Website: walmart
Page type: customer-info-address
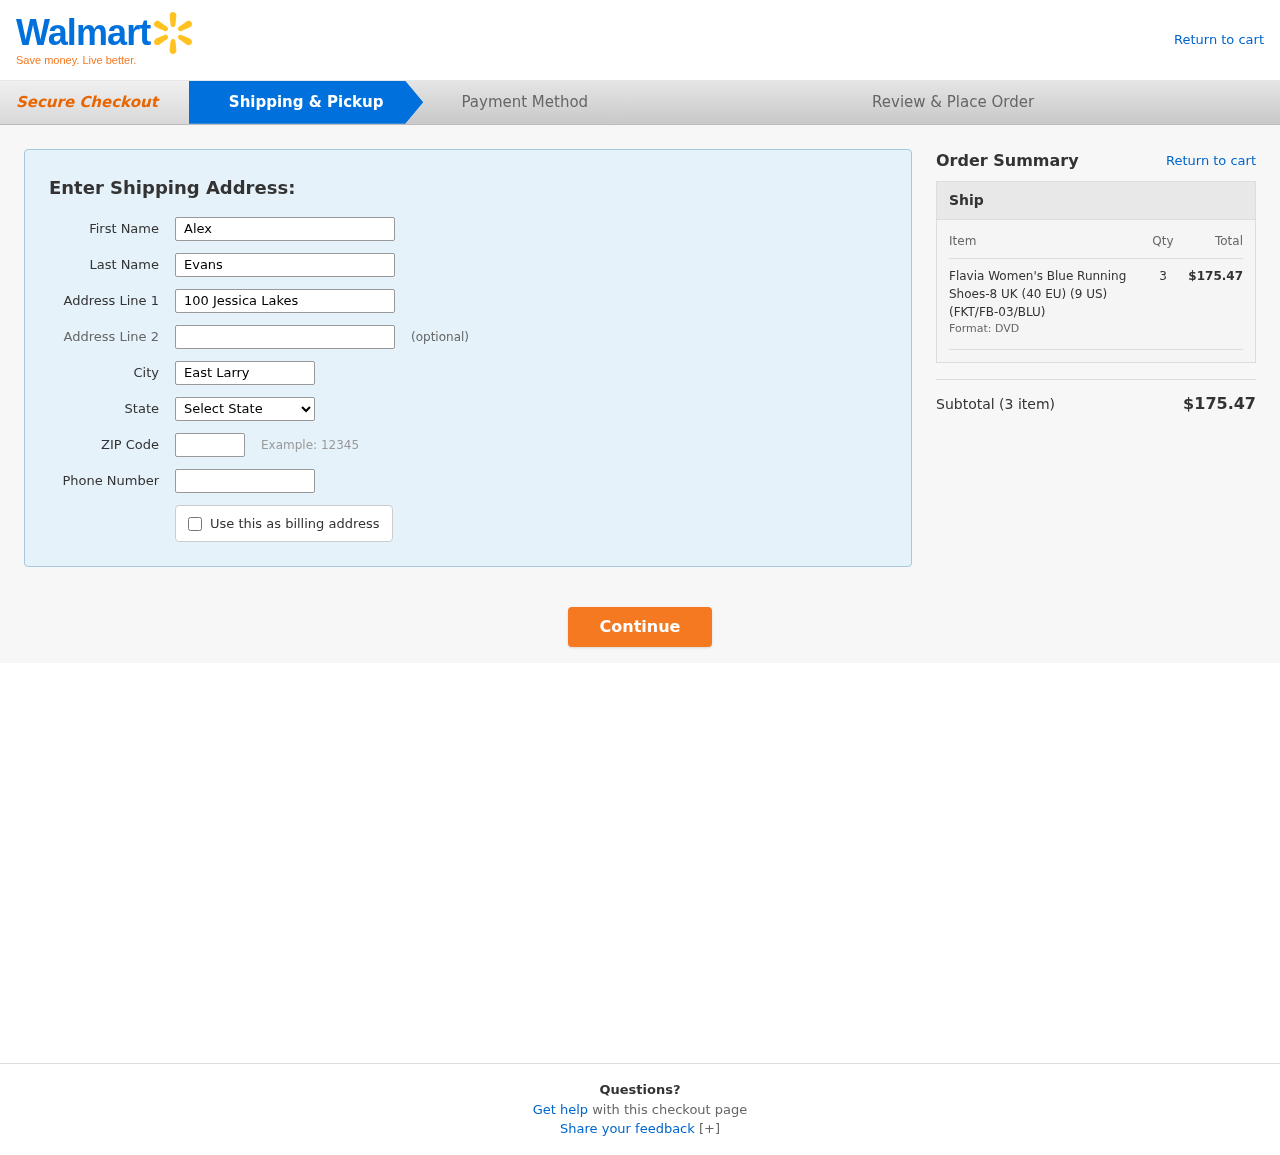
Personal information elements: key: PII_CITY
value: East Larry
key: PII_FIRSTNAME
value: Alex
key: PII_LASTNAME
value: Evans
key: PII_PHONE
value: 9772434021
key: PII_POSTCODE
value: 44915
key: PII_STATE
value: Missouri
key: PII_STREET
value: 100 Jessica Lakes
Product elements: key: PRODUCT1_NAME
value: Flavia Women's Blue Running Shoes-8 UK (40 EU) (9 US) (FKT/FB-03/BLU)
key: PRODUCT1_QUANTITY
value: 3
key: PRODUCT1_LINE_TOTAL
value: $175.47
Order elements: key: ORDER_NUM_ITEMS
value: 3
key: ORDER_SUBTOTAL
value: $175.47